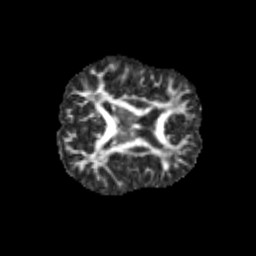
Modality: FA
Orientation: axial
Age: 9
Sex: female
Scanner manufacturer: siemens
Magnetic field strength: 3 T
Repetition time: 3.8 s
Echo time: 0.07 s